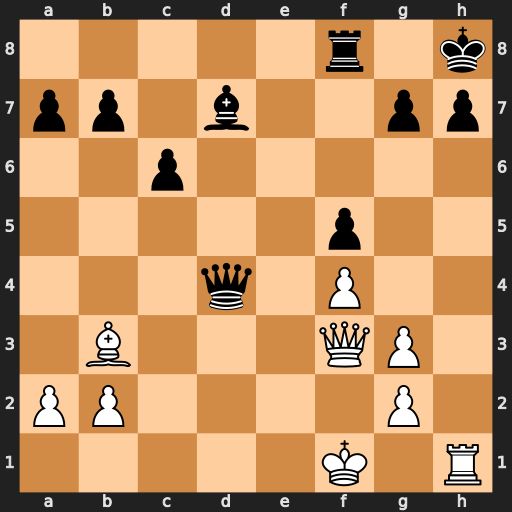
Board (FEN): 5r1k/pp1b2pp/2p5/5p2/3q1P2/1B3QP1/PP4P1/5K1R
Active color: w
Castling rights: -
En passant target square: -
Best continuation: Rxh7+ Kxh7 Qh5#